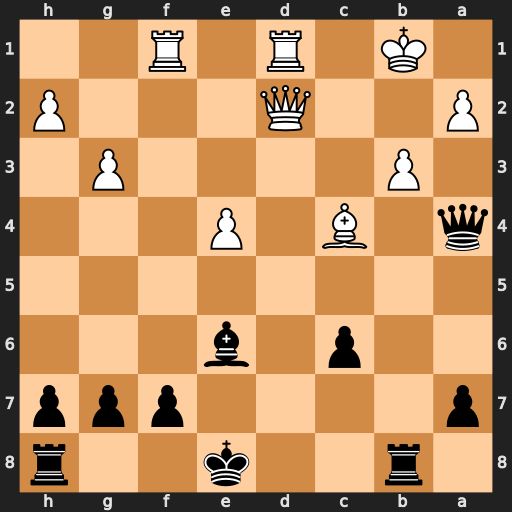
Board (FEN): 1r2k2r/p4ppp/2p1b3/8/q1B1P3/1P4P1/P2Q3P/1K1R1R2
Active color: b
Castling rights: k
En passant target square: -
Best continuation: Qxc4 Qd6 Qb5